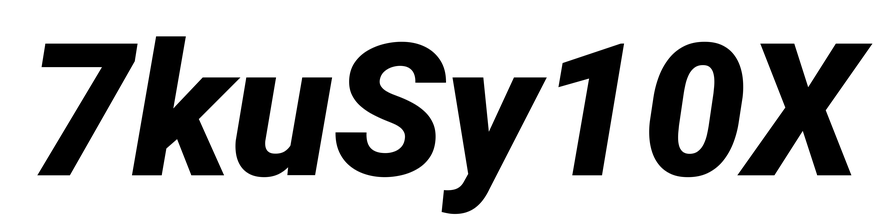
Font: Roboto-Italic_Black_Italic